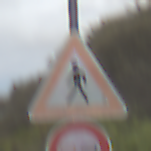
Verkehrszeichen: FussgaengerRechts
Zusatzzeichen unten: Ueberholverbot
Umgebung: Outdoor, Nature
Tageszeit: Midday
Wetter: Overcast
Licht: Natural
Jahreszeit: NotSpecified
Kontrast: LowContrast